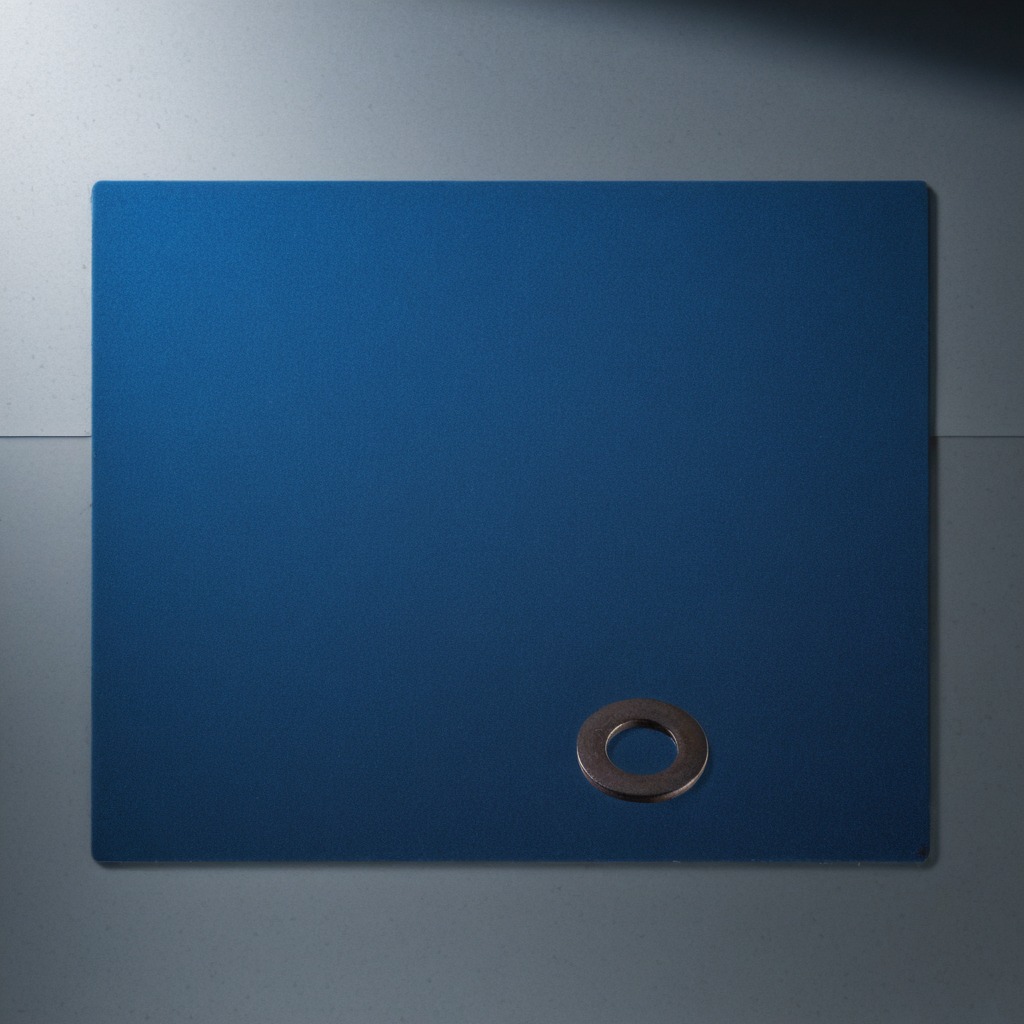
A flat metal washer is lying on the granite tabletop.